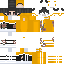
A female human skin with medium skin, wearing brown long hair dressed in a yellow hoodie and brown pants, featuring a closed mouth.